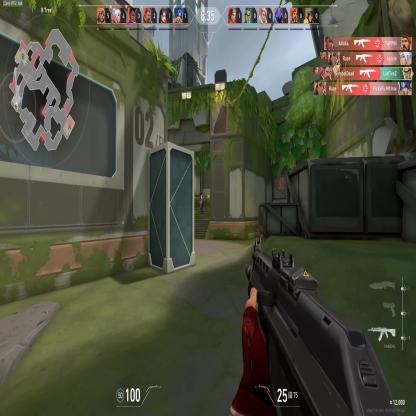
Label: enemy